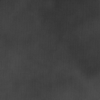
Label: dusty